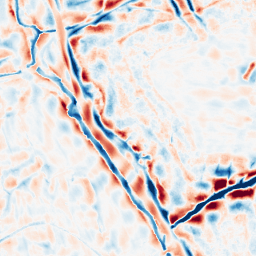
Category: wavelet
Decomposition family: wavelet_biorthogonal
Decomposition parameters: wavelet: bior3.5
level: 4
Upsampling method: bilinear
Upsampling parameters: scale: 4
Upsampling scale: 4